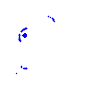
Particle: kaon